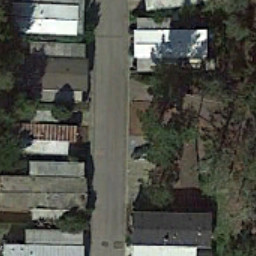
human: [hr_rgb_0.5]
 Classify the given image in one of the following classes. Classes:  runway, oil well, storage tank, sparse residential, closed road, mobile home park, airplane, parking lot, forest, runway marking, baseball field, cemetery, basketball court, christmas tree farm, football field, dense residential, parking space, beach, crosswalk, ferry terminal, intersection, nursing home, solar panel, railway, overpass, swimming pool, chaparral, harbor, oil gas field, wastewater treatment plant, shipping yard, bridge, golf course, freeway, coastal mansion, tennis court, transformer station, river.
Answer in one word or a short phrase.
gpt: mobile home park